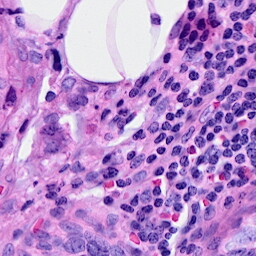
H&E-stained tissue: Breast